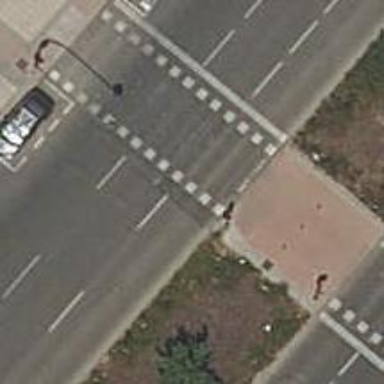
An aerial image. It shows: Traffic signals at road crossing.